Field crop: maize
Growth stage: 1
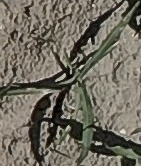
Species: sorghum